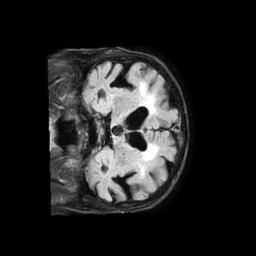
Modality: FLAIR
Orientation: coronal
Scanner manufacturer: philips
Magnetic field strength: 1.5 T
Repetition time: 6 s
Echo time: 0.1022 s